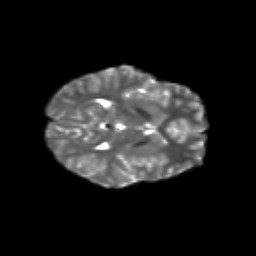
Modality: T2w
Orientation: axial
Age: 12
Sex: female
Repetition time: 9.4 s
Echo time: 0.089 s